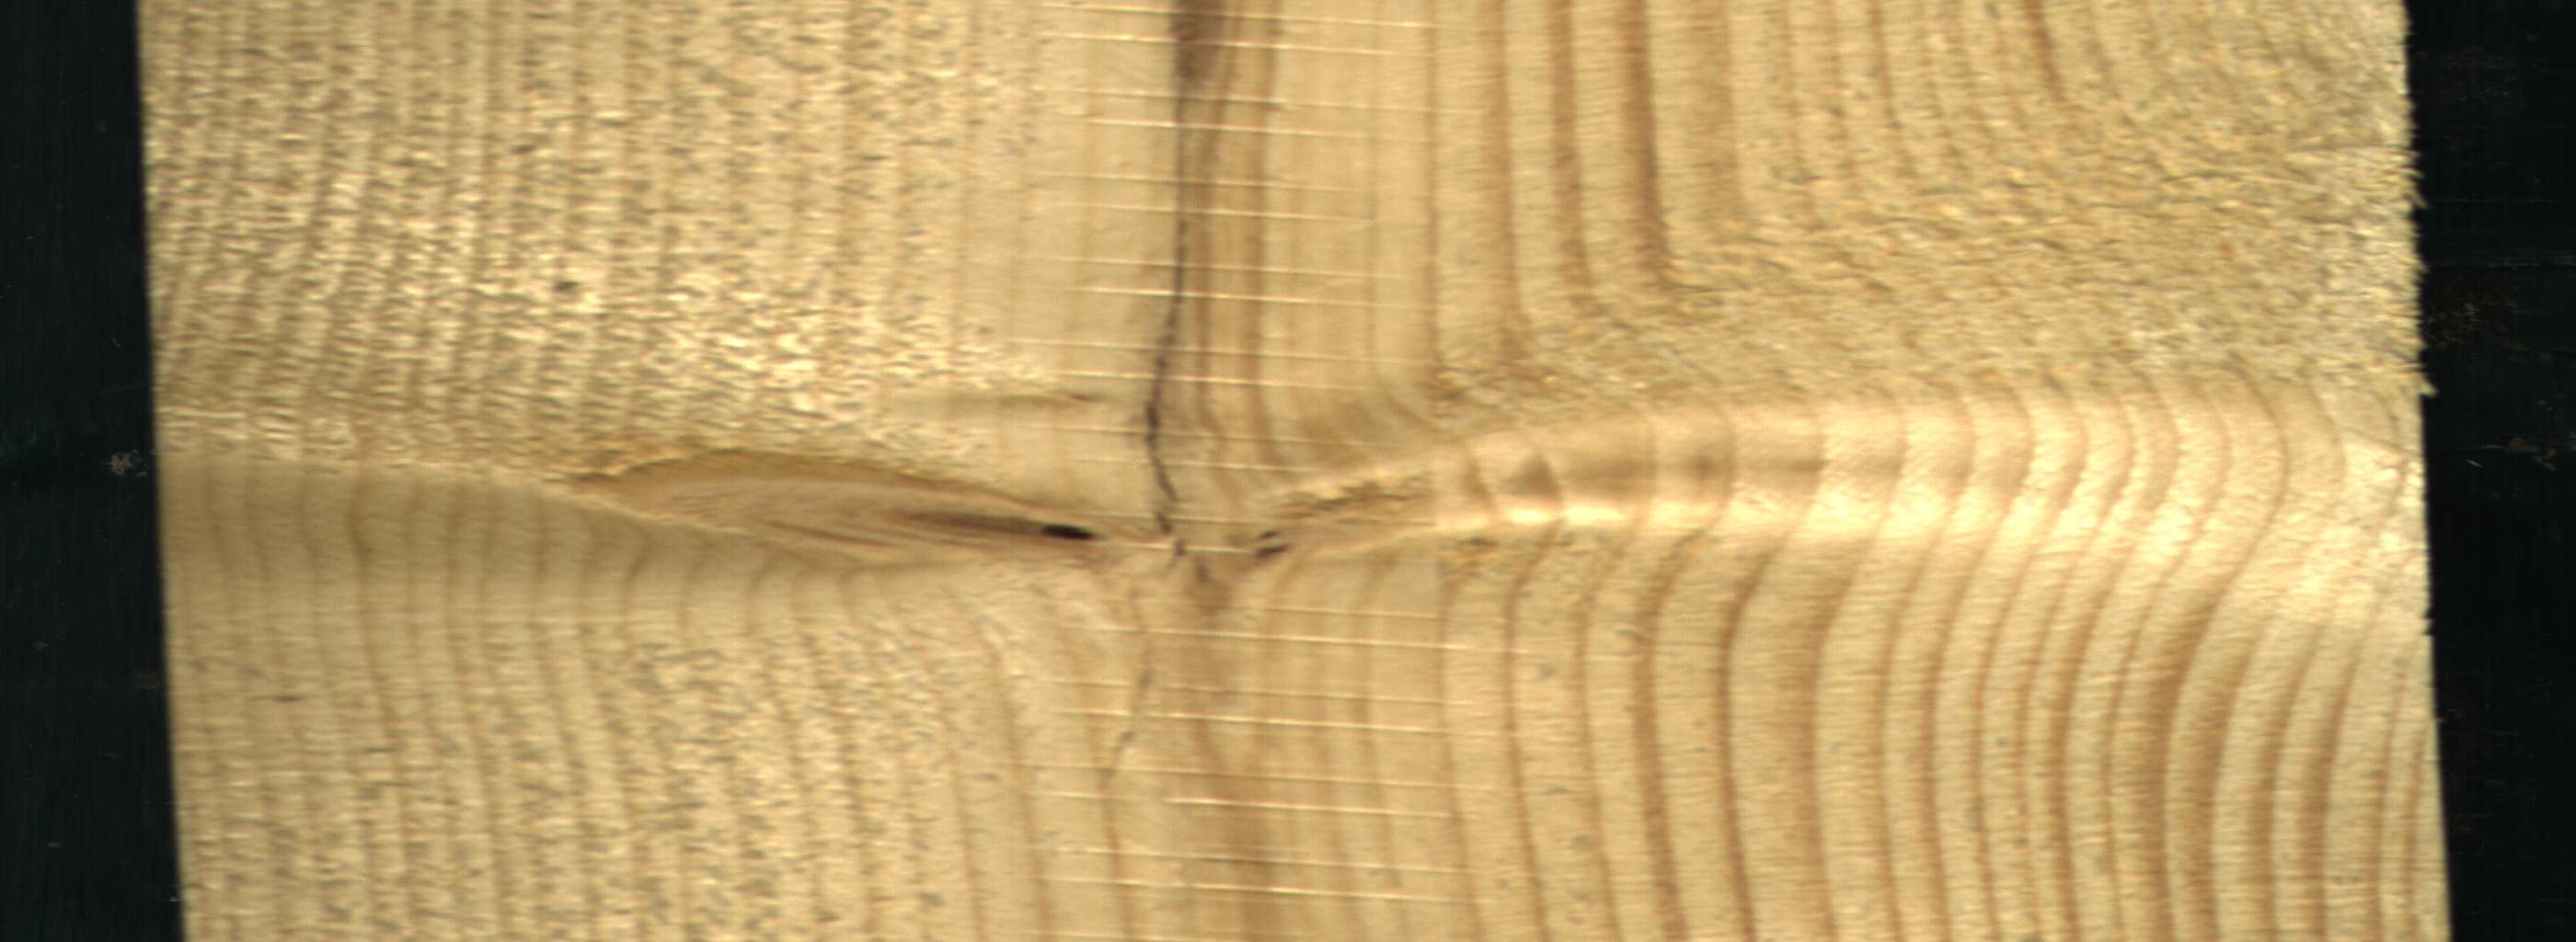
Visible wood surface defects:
Marrow
Crack
Crack
Live_Knot
Live_Knot